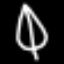
Label: leaf